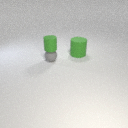
small gray rubber sphere in front of large green rubber cylinder